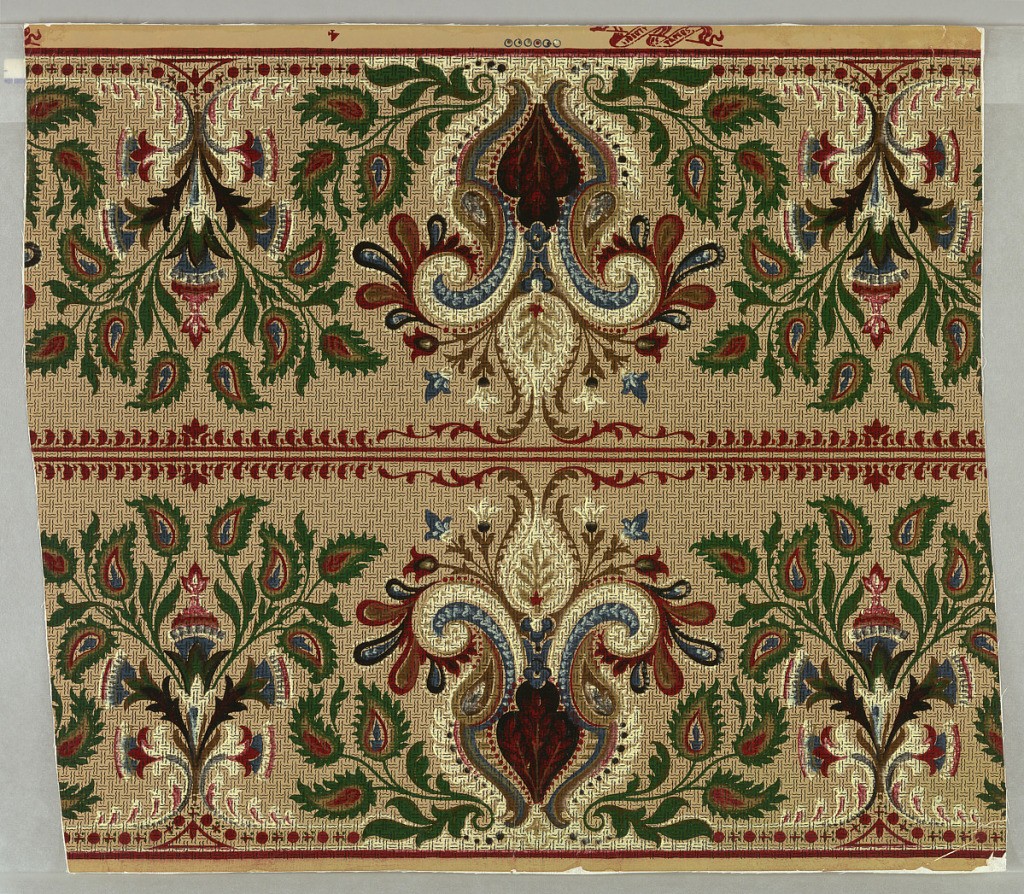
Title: borders
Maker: Liberty Paper & Bag Co.
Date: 1900
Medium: Machine-printed
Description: Two identical borders (to be cut). Large scrolled center motif and leaves and tendrils in dark red, green, blue, and off-white on beige ground imitating basket weave.